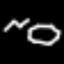
Label: octagon